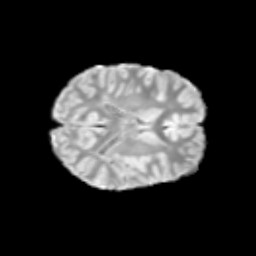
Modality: T2w
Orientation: axial
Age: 9
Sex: male
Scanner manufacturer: siemens
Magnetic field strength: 3 T
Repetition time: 3.8 s
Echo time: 0.07 s